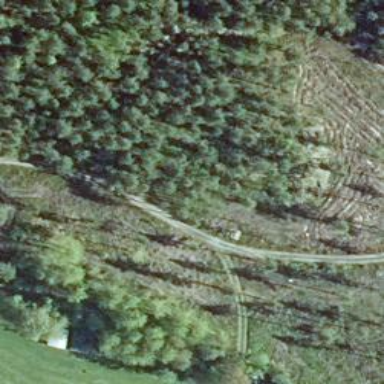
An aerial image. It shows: Unclassified road.